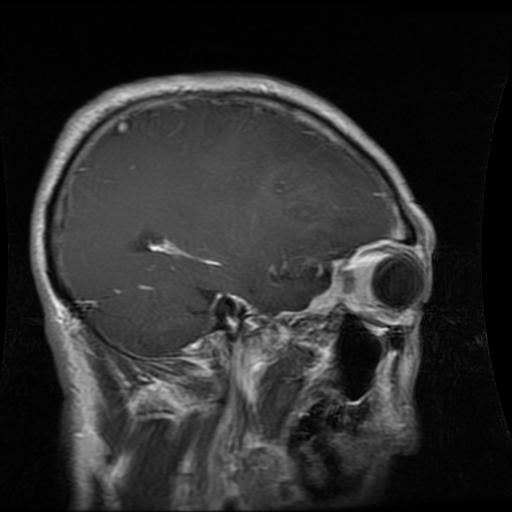
Label: glioma